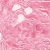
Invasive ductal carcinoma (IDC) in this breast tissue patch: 0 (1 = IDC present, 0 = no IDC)